Aerial crown-view tile of a tropical tree (Barro Colorado Island, Panama), acquired 20250715:
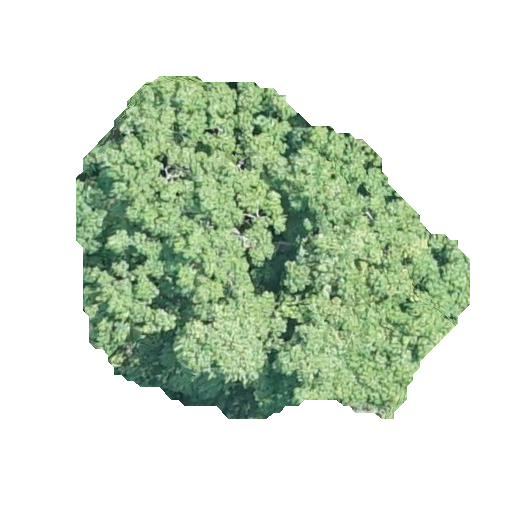
Species: Ceiba pentandra
GBIF accepted scientific name: Ceiba pentandra
Crown area: 146.646 m²